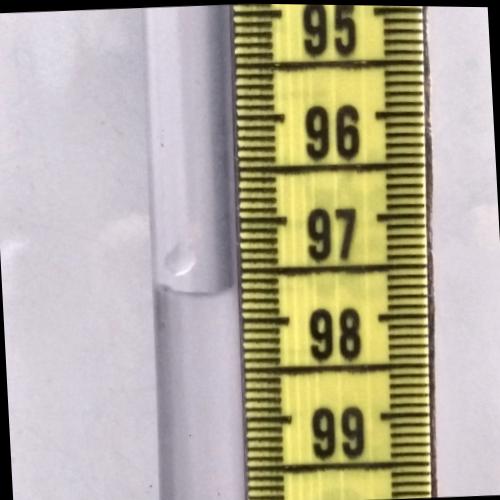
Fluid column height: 97.7 cm